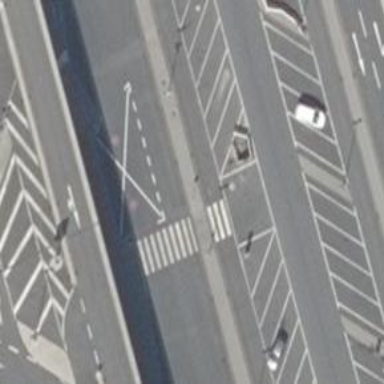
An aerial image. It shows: Uncontrolled zebra crossing on the road.